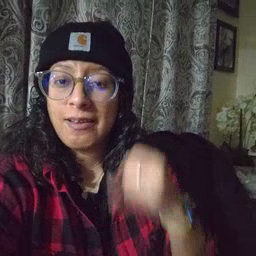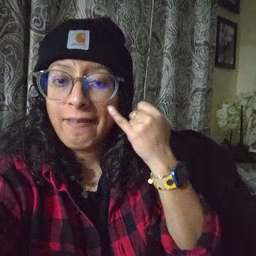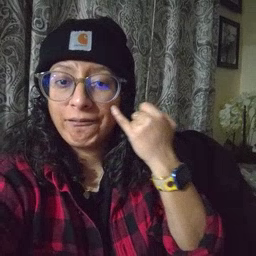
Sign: if